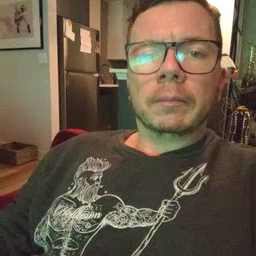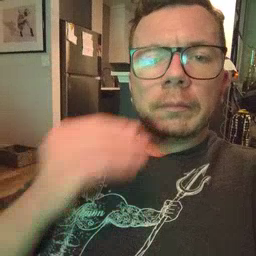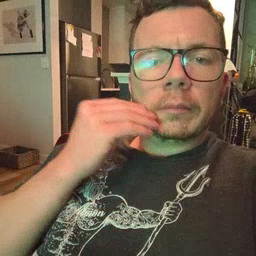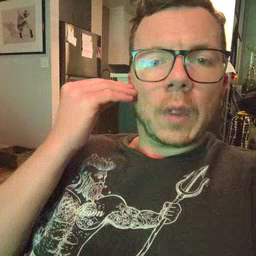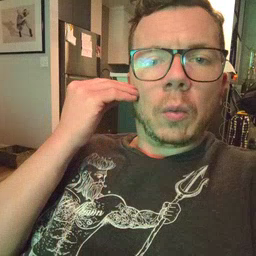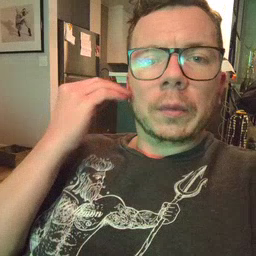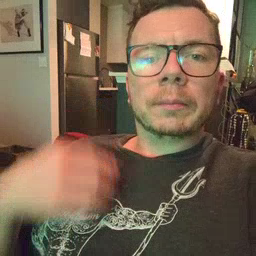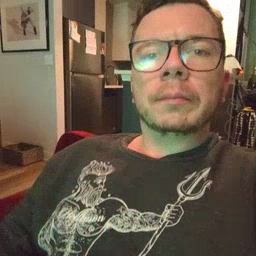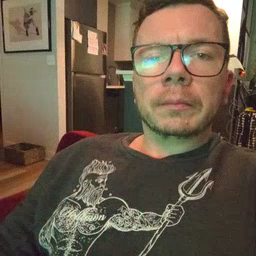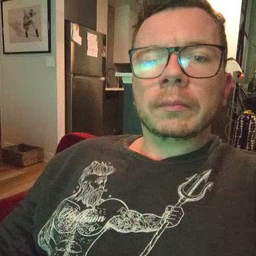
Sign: home